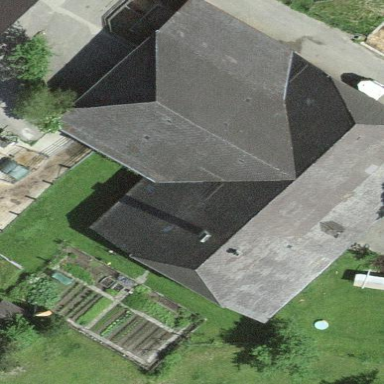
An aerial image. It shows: Farm building.